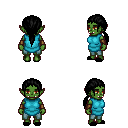
a pixel art fantasy rpg character, female body template, orc, green skin, teal tunic, teal pants, black ponytail hairstyle, leather bracers, black slippers, four views (front, back, left, right), 2x2 character sprite sheet, small pixel art, hard edges, no anti-aliasing